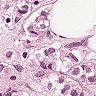
Metastatic tissue present: yes